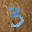
Label: 3